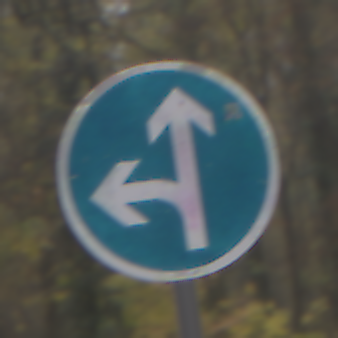
Verkehrszeichen: VorgeschriebeneFahrtrichtungGeradeausOderLinks
Umgebung: Outdoor, Nature
Tageszeit: MorningAfternoon
Wetter: Overcast
Licht: Natural
Jahreszeit: Autumn
Kontrast: LowContrast